Question: Anyone have any ideas why this might be failing? The URL is accessible from my browser, but I get a host-not-found exception when I try to POST from within my app.
'''
public void postData() {
//http://www.softwarepassion.com/android-series-get-post-and-multipart-post-requests/
File f = new File(filename);
try {
HttpClient client = new DefaultHttpClient();
String postURL = "http://dragonox.cs.ucsb.edu/Mosaic3D/clientupload.php";
HttpPost post = new HttpPost(postURL);
List<NameValuePair> nameValuePairs = new ArrayList<NameValuePair>(2);
nameValuePairs.add(new BasicNameValuePair("project", "globetrotter-test-00"));
nameValuePairs.add(new BasicNameValuePair("name", "globetrotter-test-00.jpg"));
post.setEntity(new UrlEncodedFormEntity(nameValuePairs));
FileBody bin = new FileBody(f);
MultipartEntity reqEntity = new MultipartEntity(HttpMultipartMode.BROWSER_COMPATIBLE);
reqEntity.addPart("file", bin);
post.setEntity(reqEntity);
HttpResponse response = client.execute(post);
HttpEntity resEntity = response.getEntity();
if (resEntity != null) {
Log.i("RESPONSE",EntityUtils.toString(resEntity));
}
} catch (Exception e) {
e.printStackTrace();
}
}
'''

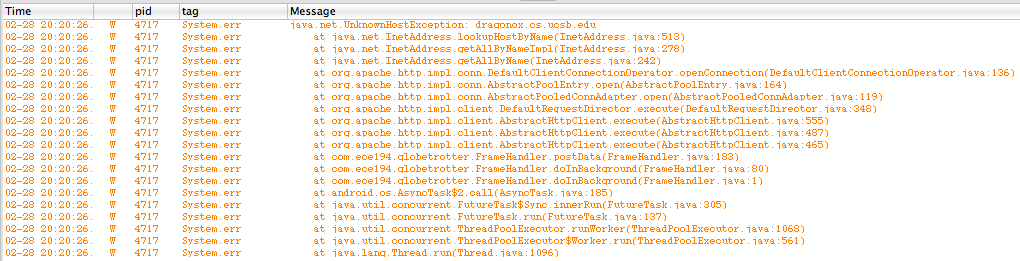
Answer: try setting
'<uses-permission android:name="android.permission.INTERNET"></uses-permission>'
in your <URL> file